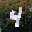
Label: 4